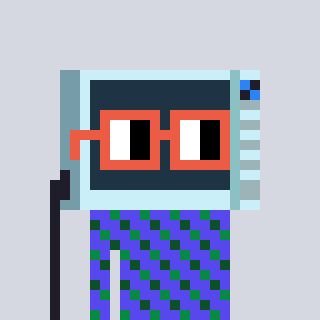
a pixel art character with square orange glasses, a microwave-shaped head and a computerblue-colored body on a cool background